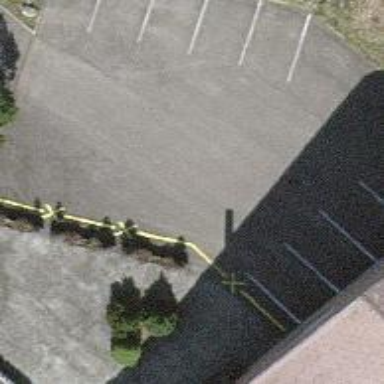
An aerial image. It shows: Paved parking area.